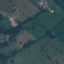
Land use / land cover class: Pasture